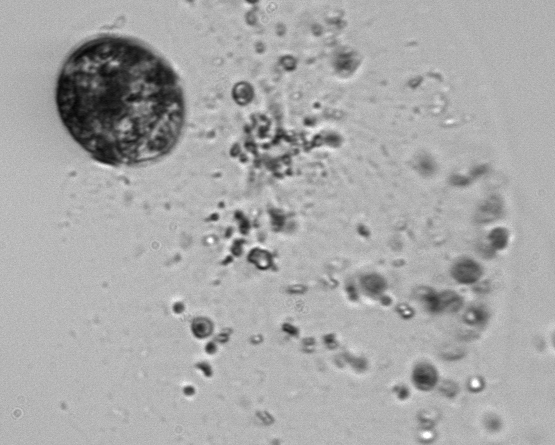
Label: Phaeocystis_debris